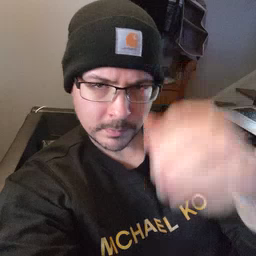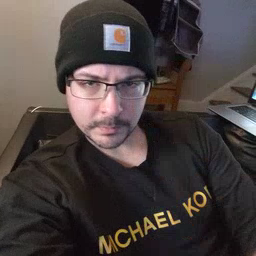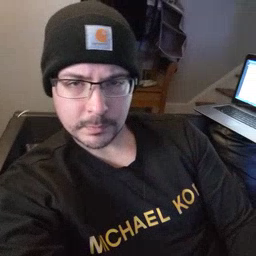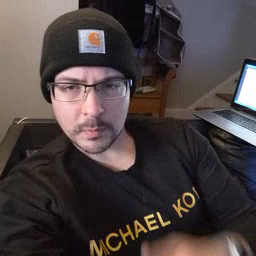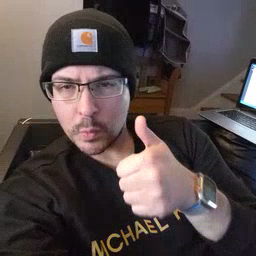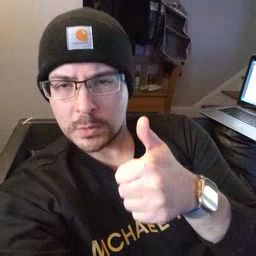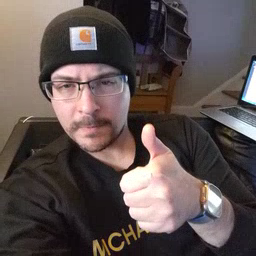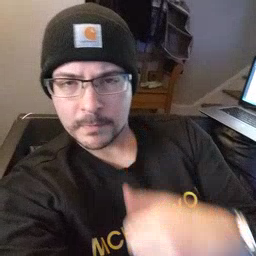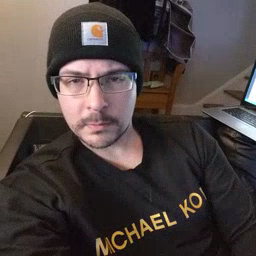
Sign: yourself